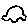
Label: car